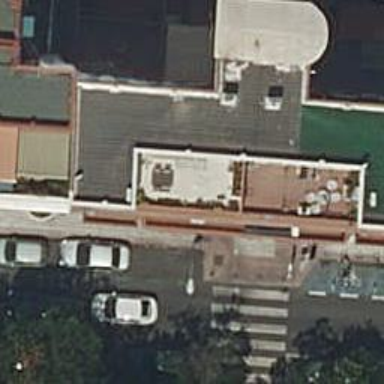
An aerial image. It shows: Restaurant.